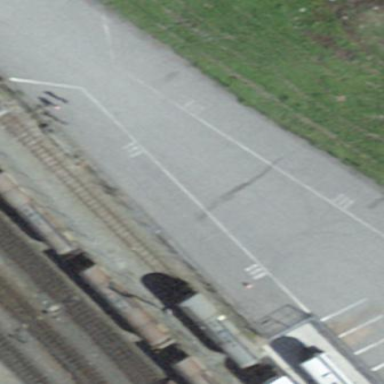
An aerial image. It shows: Tourist bus parking area with asphalt surface.